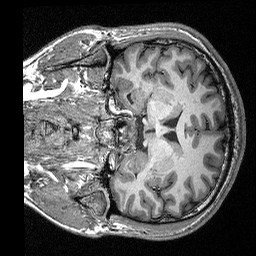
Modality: T1w
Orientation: coronal
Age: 24
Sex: male
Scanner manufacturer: siemens
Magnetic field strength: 3 T
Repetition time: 2.53 s
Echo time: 0.00309 s